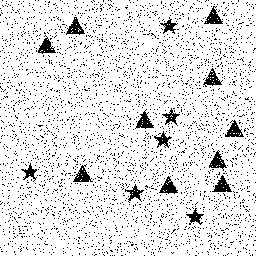
Squares: 0
Triangles: 10
Stars: 6
Total shapes: 16